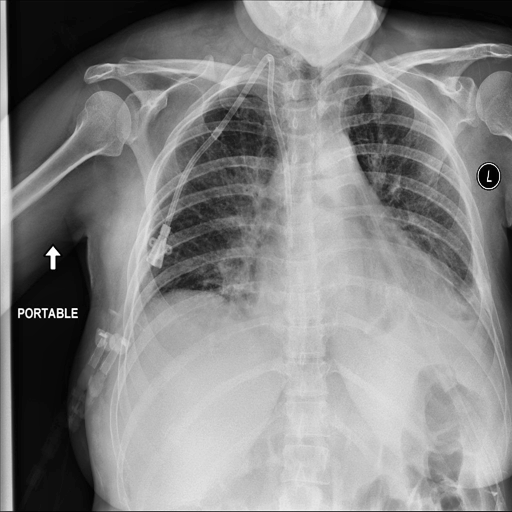
Finding: NORMAL